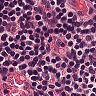
Metastatic tissue present: no